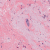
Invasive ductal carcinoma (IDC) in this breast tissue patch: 0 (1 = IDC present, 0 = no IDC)